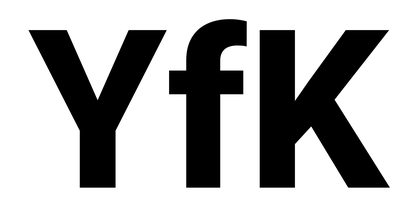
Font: Roboto_ExtraBold